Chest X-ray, PA view. Patient: 88 years old, sex M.
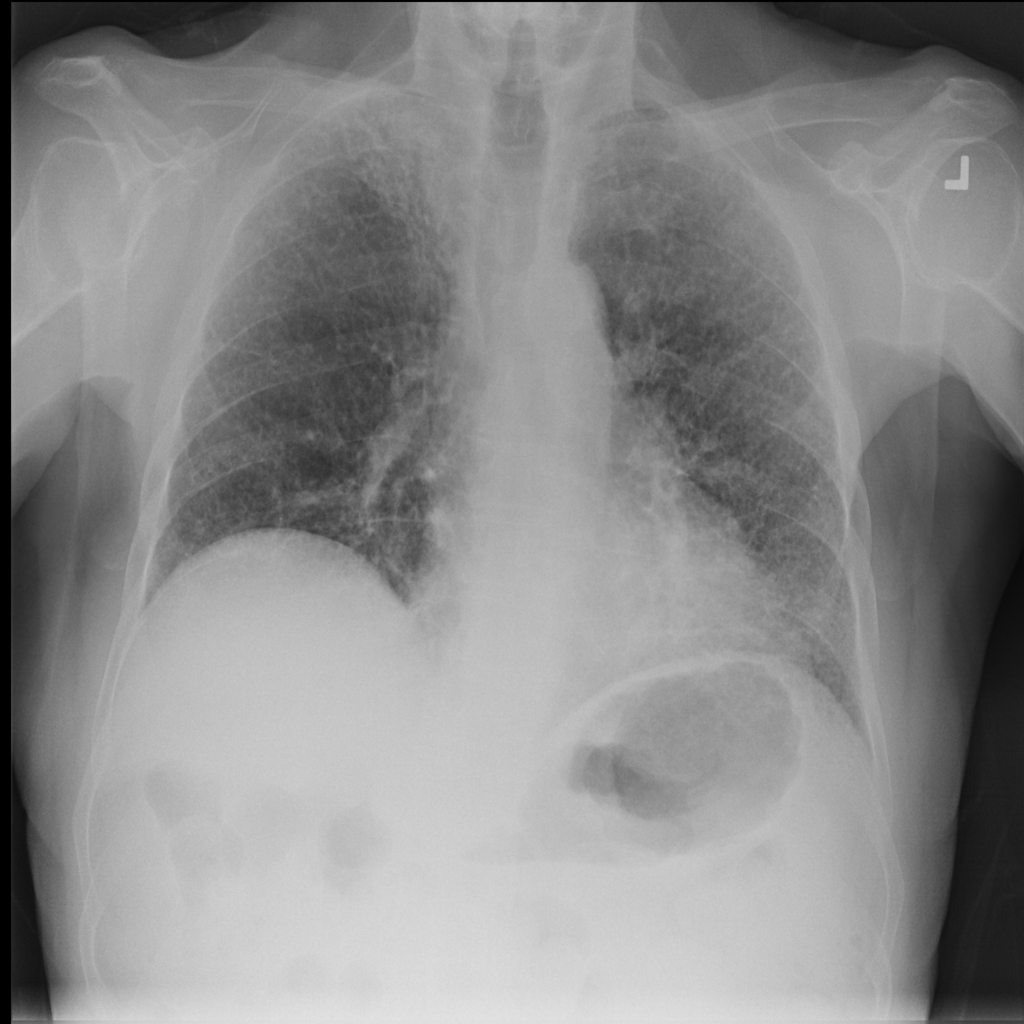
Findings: Consolidation